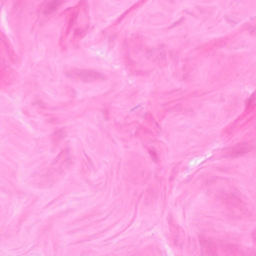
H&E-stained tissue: Breast